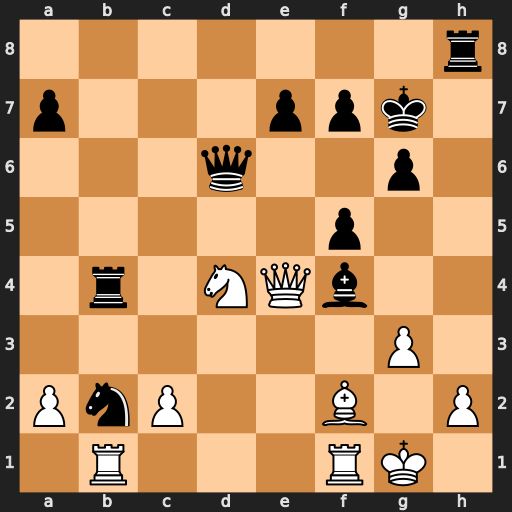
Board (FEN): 7r/p3ppk1/3q2p1/5p2/1r1NQb2/6P1/PnP2B1P/1R3RK1
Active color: w
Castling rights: -
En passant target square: -
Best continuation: Qxf4 Qxf4 gxf4